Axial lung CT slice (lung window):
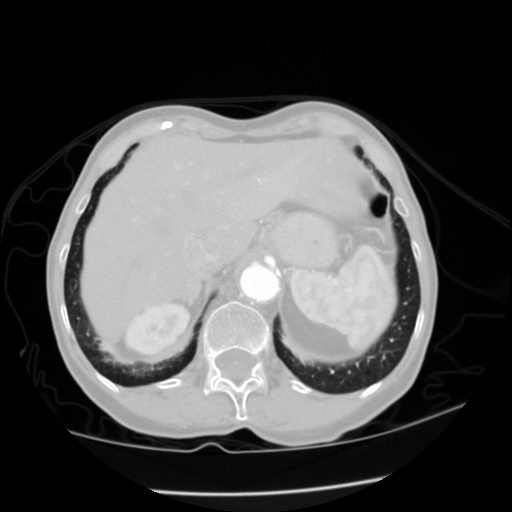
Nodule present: no